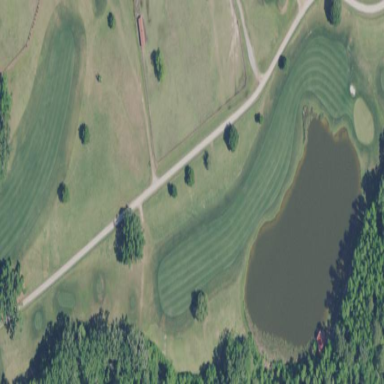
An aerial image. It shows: Area with grass used as rough in golf course.